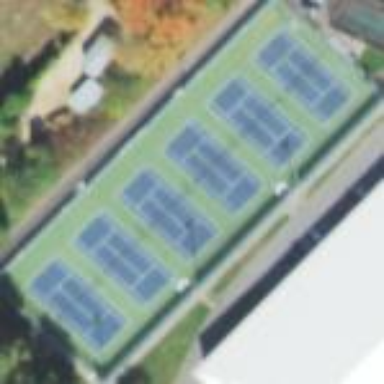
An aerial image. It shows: Tennis court on the leisure land pitch.